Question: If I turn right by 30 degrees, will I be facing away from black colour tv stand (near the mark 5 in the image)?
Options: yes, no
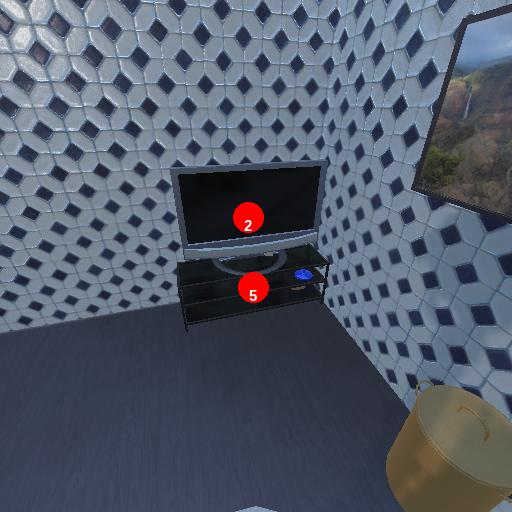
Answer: yes